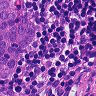
Metastatic tissue present: yes